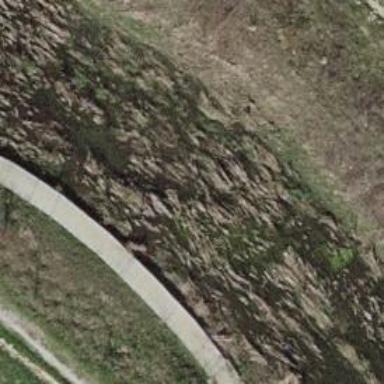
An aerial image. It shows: Boardwalk bridge over path.